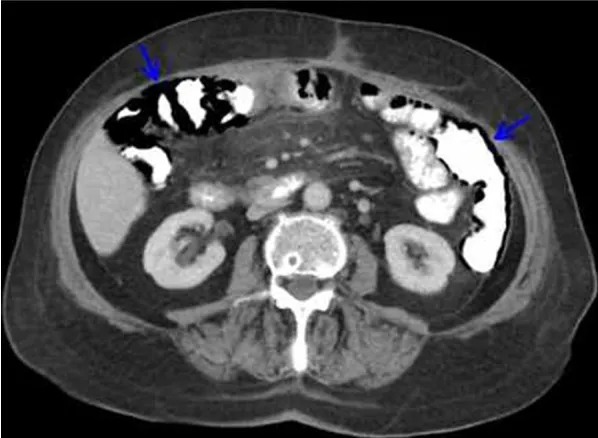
CT at initial presentation showing total linear submucosal and subserosal pneumatosis of the remaining colon with free intraperitoneal air.
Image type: radiology (ct)